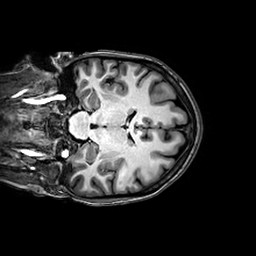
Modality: T1w
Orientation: coronal
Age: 28
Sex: female